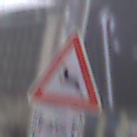
Verkehrszeichen: WildwechselRechts
Zusatzzeichen unten: LaengeEinerStrecke2
Umgebung: Outdoor, Urban
Tageszeit: MorningAfternoon
Wetter: Overcast
Licht: Natural
Jahreszeit: NotSpecified
Kontrast: LowContrast